Question: If statement in Simulink is not like in a programming language, it accumulates last true value untill it occurs again.
As it can be seen here, when random value is lower than 0.5 (if condition) output dosn't give zero as one normally expects from if statement.

What is the proper way to use an if? (Where preferably I don't want to put saturation and matlab function)
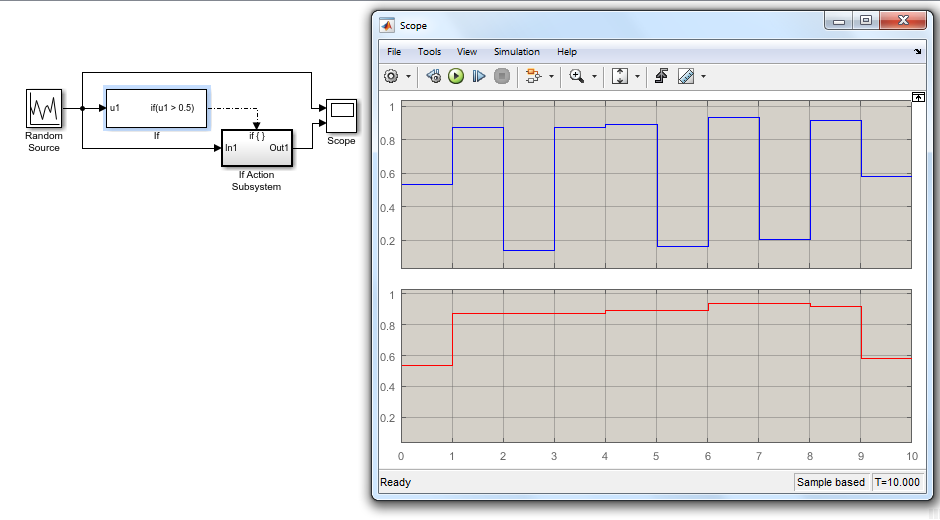
Answer: The 'Out' block within the 'If Action' subsystem has a property to either 'hold' or 'reset' its output when disabled. The default is to hold; you want it to reset. You'll also need to specify '0' as the initial condition, which is what it'll reset to.